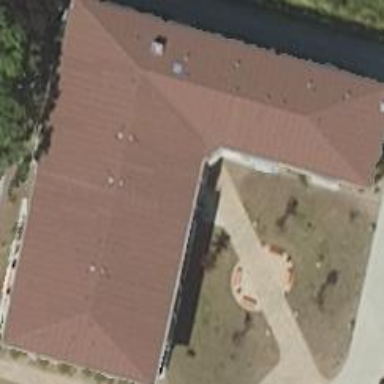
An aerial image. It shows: Building.